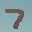
Label: 7